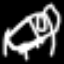
Label: bed